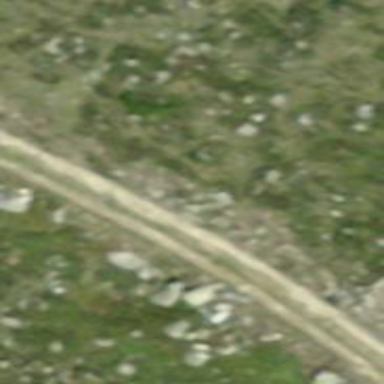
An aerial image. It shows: Track road with grade4 tracktype.